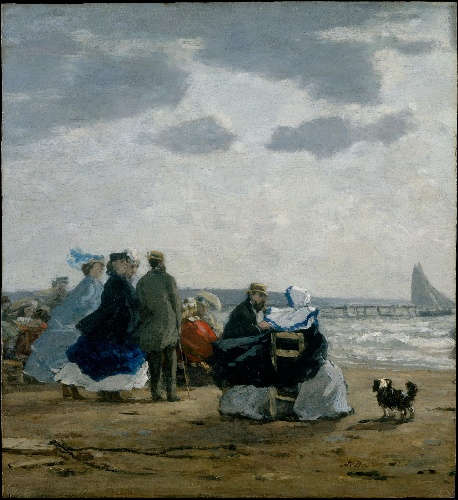
Title: On the Beach, Dieppe
Artist: Eugène Boudin
Artist bio: French, Honfleur 1824–1898 Deauville
Date: 1864
Object type: Painting
Classification: Paintings
Medium: Oil on wood
Dimensions: 12 1/2 x 11 1/2 in. (31.8 x 29.2 cm)
Department: European Paintings
Credit line: The Walter H. and Leonore Annenberg Collection, Bequest of Walter H. Annenberg, 2002
Accession year: 2003
Repository: Metropolitan Museum of Art, New York, NY
Tags: Men|Women|Dogs|Beaches